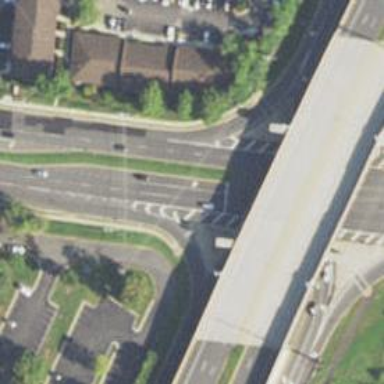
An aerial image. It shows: Asphalt trunk link road.